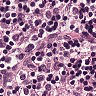
Metastatic tissue present: no